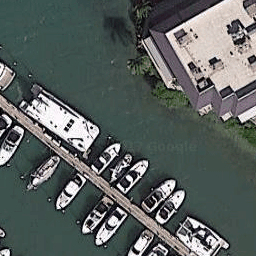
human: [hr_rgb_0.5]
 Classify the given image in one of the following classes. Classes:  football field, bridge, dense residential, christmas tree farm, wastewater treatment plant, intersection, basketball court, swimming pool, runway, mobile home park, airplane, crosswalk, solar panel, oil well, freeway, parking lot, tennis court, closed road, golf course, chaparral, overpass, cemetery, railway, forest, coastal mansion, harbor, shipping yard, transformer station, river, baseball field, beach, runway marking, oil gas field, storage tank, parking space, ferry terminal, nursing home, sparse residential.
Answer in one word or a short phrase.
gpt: harbor